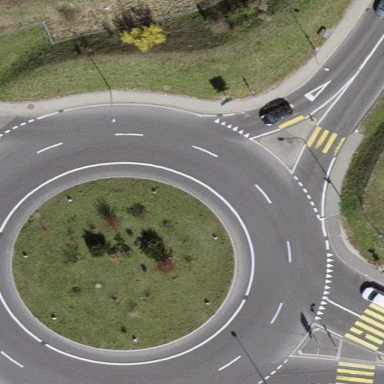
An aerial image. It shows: Roundabout at primary highway.